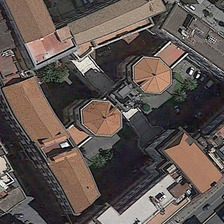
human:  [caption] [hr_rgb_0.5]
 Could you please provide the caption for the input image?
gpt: on either side of the white church are red buildings .

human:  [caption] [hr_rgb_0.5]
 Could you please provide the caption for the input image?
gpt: a red church is near several green trees and a road with several cars .

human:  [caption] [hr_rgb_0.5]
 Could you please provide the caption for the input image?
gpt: a red church is near several green trees and a road with several cars .

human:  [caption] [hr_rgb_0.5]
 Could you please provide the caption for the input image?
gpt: the white church is located in the center of the square .

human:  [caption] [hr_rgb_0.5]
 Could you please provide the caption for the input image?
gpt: the white church is located in the center of the square .